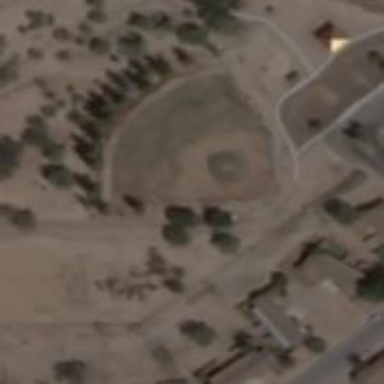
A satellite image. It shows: Baseball pitch for leisure land.